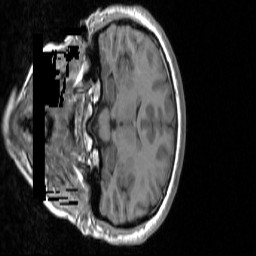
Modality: T1w
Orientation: coronal